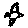
Label: bird